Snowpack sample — Buffalo Mountain, Silverthorne, Colorado, USA (1/25/25, 10:11 AM MST)
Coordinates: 39.6222, -106.1139
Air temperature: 22 °F
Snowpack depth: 110 cm
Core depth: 40 cm
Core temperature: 46.4 °F
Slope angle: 12°, slope face: 102°
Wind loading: high
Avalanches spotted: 0
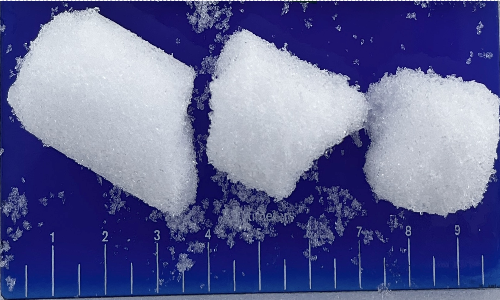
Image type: core
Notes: No avalanches nearby, collected on the outskirts of a fire break 15 meters from the treeline, on way to Buffalo and Red Mountain